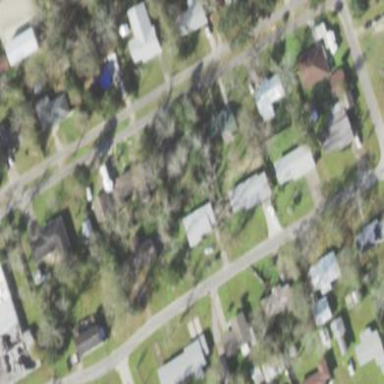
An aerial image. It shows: Single-family residential area.